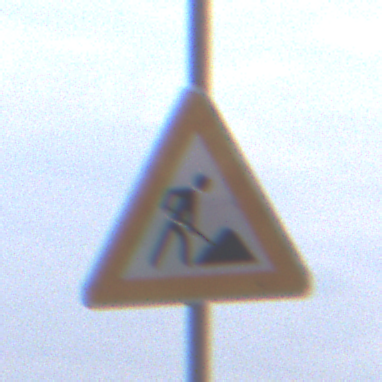
Verkehrszeichen: Arbeitsstelle
Umgebung: Outdoor, Nature
Tageszeit: MorningAfternoon
Wetter: Overcast
Licht: Natural
Jahreszeit: NotSpecified
Kontrast: LowContrast